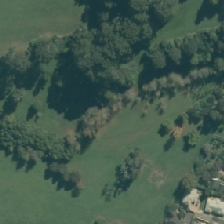
Land cover: urban_parkland